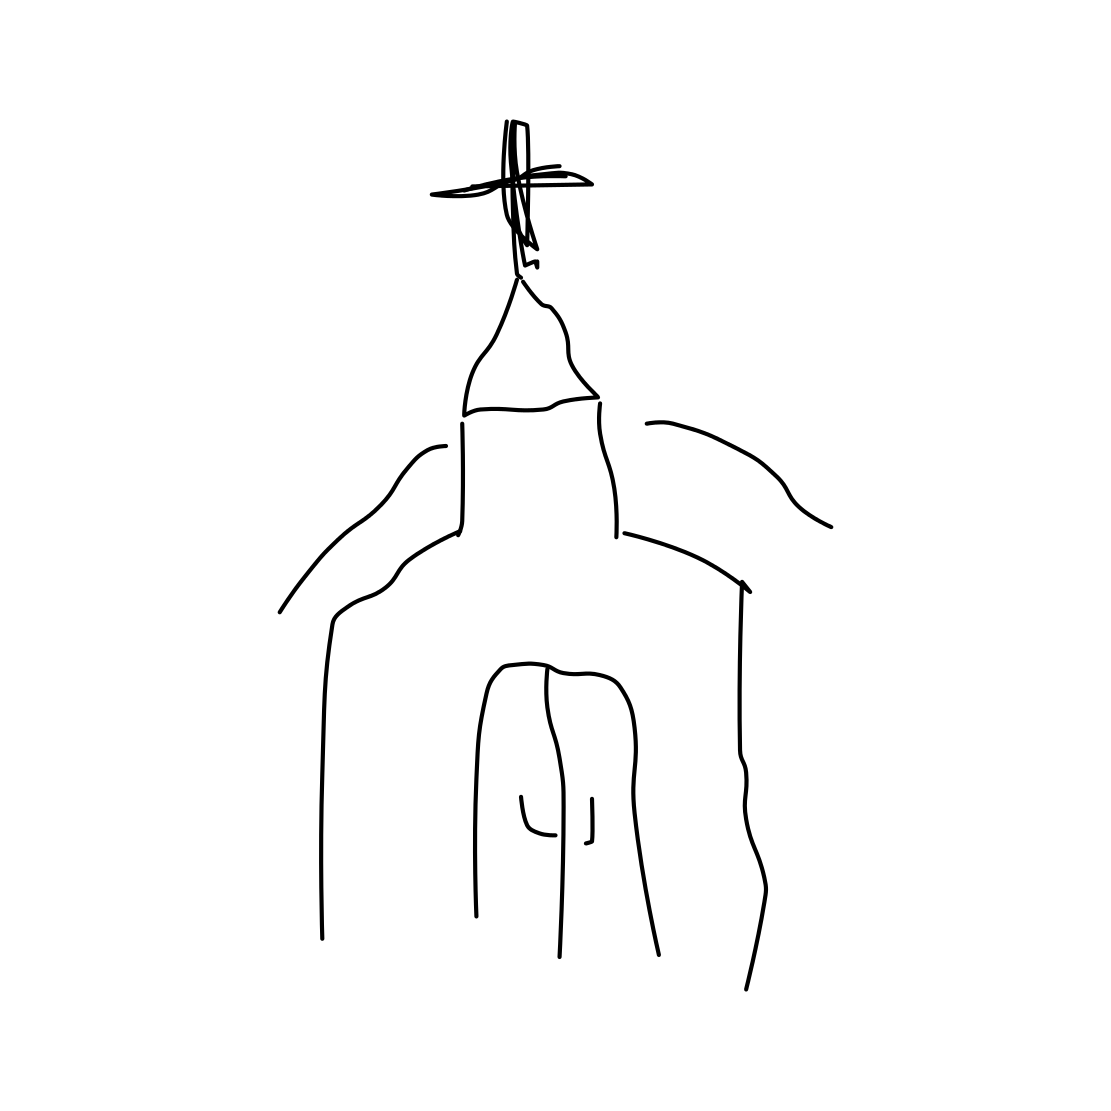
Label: church